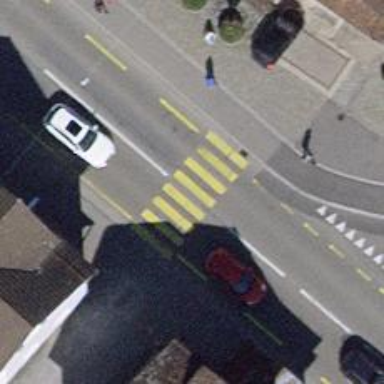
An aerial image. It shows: Marked crossing on footway with clear markings.